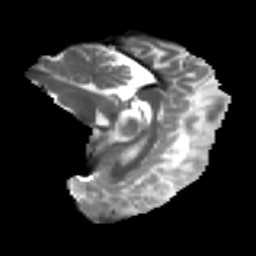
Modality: T2w
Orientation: sagittal
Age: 40
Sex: female
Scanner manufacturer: ge
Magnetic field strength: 3 T
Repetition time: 7.8 s
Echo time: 0.0606 s